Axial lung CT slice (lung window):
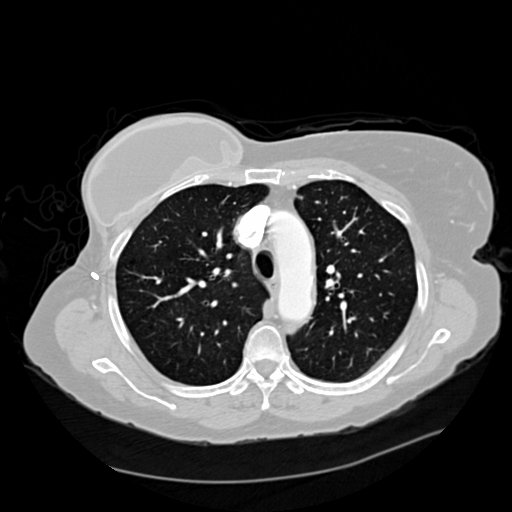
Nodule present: no